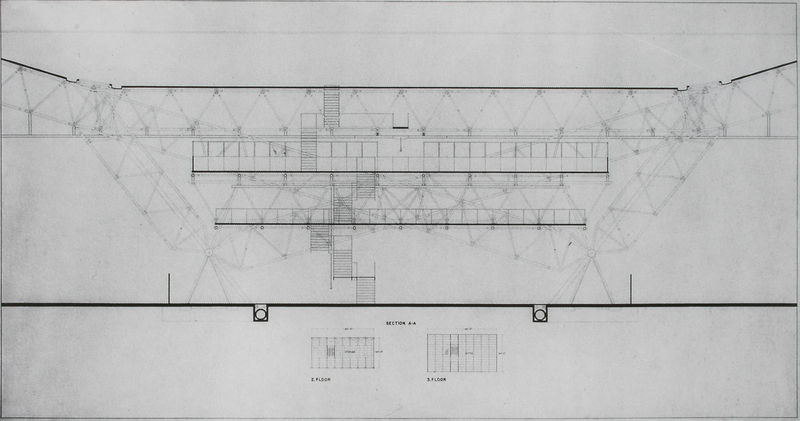
Titel: Hallenkonstruktion für die Amerikanische Luftwaffe, Schnitt durch das Stützensystem
Künstler: Konrad Wachsmann
Schlagwörter: zeichnung, gebäude, treppen, gerüst, beschriftung, entwurf, konstruktion, plan